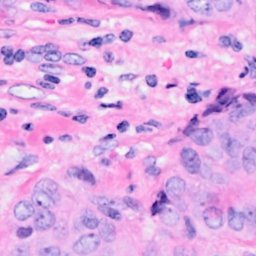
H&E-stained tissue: Breast